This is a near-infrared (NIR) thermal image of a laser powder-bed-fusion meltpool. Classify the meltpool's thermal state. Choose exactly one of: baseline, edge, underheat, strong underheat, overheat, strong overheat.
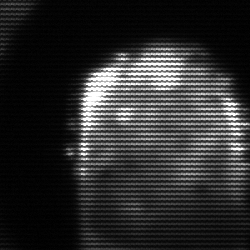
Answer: baseline